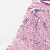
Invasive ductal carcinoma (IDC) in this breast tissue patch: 1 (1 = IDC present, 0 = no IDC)